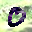
Label: 0